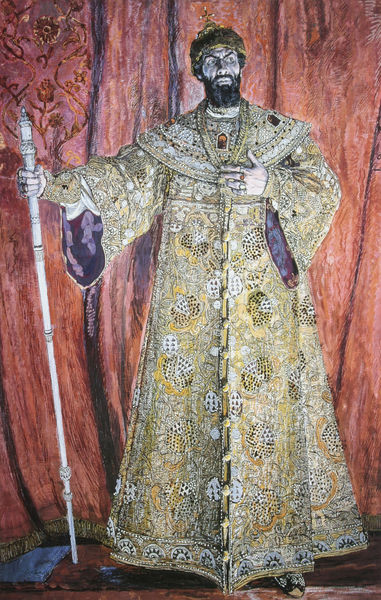
Titel: Bildnis Fedor Shalyapin in der Rolle des Boris Godunov in der gleichnamigen Oper von Modest Musorgskiy
Künstler: Aleksandr Golovin
Standort: St. Petersburg
Institution: Russisches Museum
Schlagwörter: blau, gemälde, hand, kopf, mann, umhang, weiß, gelb, hintergrund, hut, schmuck, rot, haube, muster, bart, kappe, arme, falten, gesicht, kragen, silber, ärmel, hals, hände, portrait, porträt, vorhang, boden, gewand, gold, mantel, reich, stickerei, stoff, bühne, oper, person, borte, edelsteine, krone, seide, stock, stab, russland, kette, lila, crown, curtain, kaiser, king, könig, ornate, priest, red, painting, robe, verzierung, gown, lciht, pattern, knöpfe, ringe, kreuz, kreml, moskau, gestik, herrscher, schuh, puppe, portät, man, priester, macht, prunk, schauspieler, textil, turban, beard, ornat, zar, zauberer, prunkvoll, byzanz, orientale, wachsfigur, scepter, sceptor, sceptre, staff, angry, russia, russian, rings, prunkgewand, boris, iwan, slavic, red curtain, iwan der schreckliche, king?, enghis khan, wide sleeves, gudonov